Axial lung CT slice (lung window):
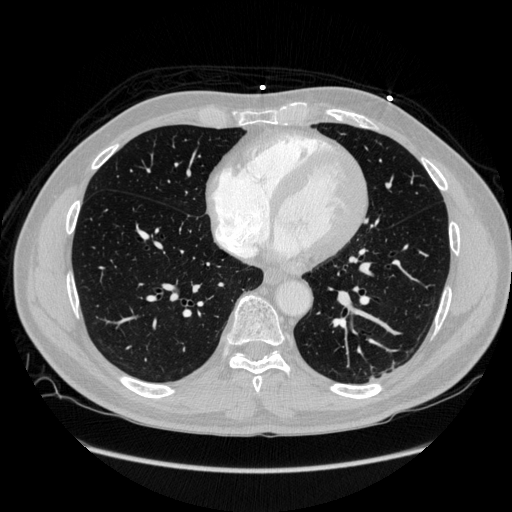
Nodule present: no